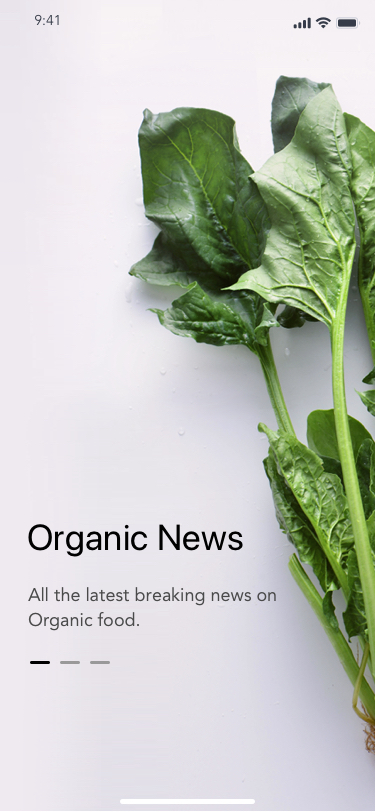
Text in this UI design:
All the latest breaking news on
Organic food.
Organic News